Question: <URL>
I have been struggling with this code for about two weeks now. I have created a new OpenGL project using the standard apple boiler plate code generated when creating a new OpenGL ES project. It usually consists of two spinning cubes.
I decided that I wanted to change the cubes to pyramids (triangle based). I got the code to work except for the fact that the pyramids are black, as the colour is not rendering correctly. At first I thought is was my normals, but I think they are correct. I would be most grateful if someone could help me with this problem. all the coordinates are in a header file I created.
---
I also discovered that some of the normal mathematics was out
GLfloat norms[36] = {
'''
0, -1, 0,
0, -1, 0,
0, -1, 0,
1, 0.25, -0.5,
1, 0.25, -0.5,
1, 0.25, -0.5,
-1, 0.25, -0.5,
-1, 0.25, -0.5,
-1, 0.25, -0.5,
0, 0.5, 1,
0, 0.5, 1,
0, 0.5, 1
};
'''
These are the correct norms. thanks for all your help GC

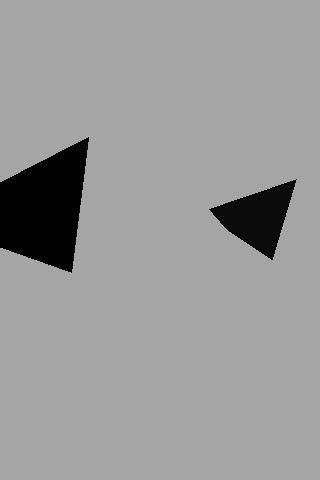
Answer: You cannot bind 2 vertex arrays at a time (glBindVertexArrayOES). You will have to create only 1 and then put all the data into it. Try this approach:
'''
glGenVertexArraysOES(1, &_vertexArray); //create vertex array
glBindVertexArrayOES(_vertexArray);
glGenBuffers(1, &_vertexBuffer);
glBindBuffer(GL_ARRAY_BUFFER, _vertexBuffer);
glBufferData(GL_ARRAY_BUFFER, sizeof(verts) + sizeof(norms), NULL, GL_STATIC_DRAW); //create vertex buffer big enough for both verts and norms and pass NULL as data..
uint8_t *ptr = (uint8_t *)glMapBufferOES(GL_ARRAY_BUFFER, GL_WRITE_ONLY_OES); //map buffer to pass data to it
memcpy(ptr, verts, sizeof(verts)); //copy verts
memcpy(ptr+sizeof(verts), norms, sizeof(norms)); //copy norms to position after verts
glUnmapBufferOES(GL_ARRAY_BUFFER);
glEnableVertexAttribArray(GLKVertexAttribPosition);
glVertexAttribPointer(GLKVertexAttribPosition, 3, GL_FLOAT, GL_FALSE, 0, BUFFER_OFFSET(0)); //tell GL where verts are in buffer
glEnableVertexAttribArray(GLKVertexAttribNormal);
glVertexAttribPointer(GLKVertexAttribNormal, 3, GL_FLOAT, GL_FALSE, 0, BUFFER_OFFSET(sizeof(verts))); //tell GL where norms are in buffer
glBindVertexArrayOES(0);
'''
As for checking or computing the normals:
You can compute and check your normals for sharp edges (whitch is your case) with cross product. For each triangle defined by positions A, B and C:
'''
s1 = B-A //s1 and s2 are just for easier reading
s2 = C-A
N = s1 x s2 //N is normal (not quite ready)
(cross product:)
N.x = s1.y*s2.z - s2.y*s1.z
N.y = s1.z*s2.x - s2.z*s1.x
N.z = s1.x*s2.y - s2.x*s1.y
'''
Since ABC can be oriented in any way you might need to turn normal the other way.. You can use the dot product to get this info.. In your case take a point that is near the center of a shape and does not lie on any of triangles defining it (vector Center(0,0,0) just might do). Now for each A, B, C, N:
'''
vector Average = (A+B+C)/3 //center of a triangle
if(dotProduct(N, Center-Average) > 0) N = N * -1
(dotProduct:)
dot(M,N) = M.x*N.x + M.y*N.y + M.z*N.z
'''
After that you should normalize each normal (divide each component by lenght of a normal resulting in each normal having a lenght of 1) Alternatively you can set normalize flag on:
glVertexAttribPointer(GLKVertexAttribNormal, 3, GL_FLOAT, GL_TRUE...